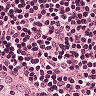
Metastatic tissue present: no